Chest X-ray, AP view. Patient: 43 years old, sex M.
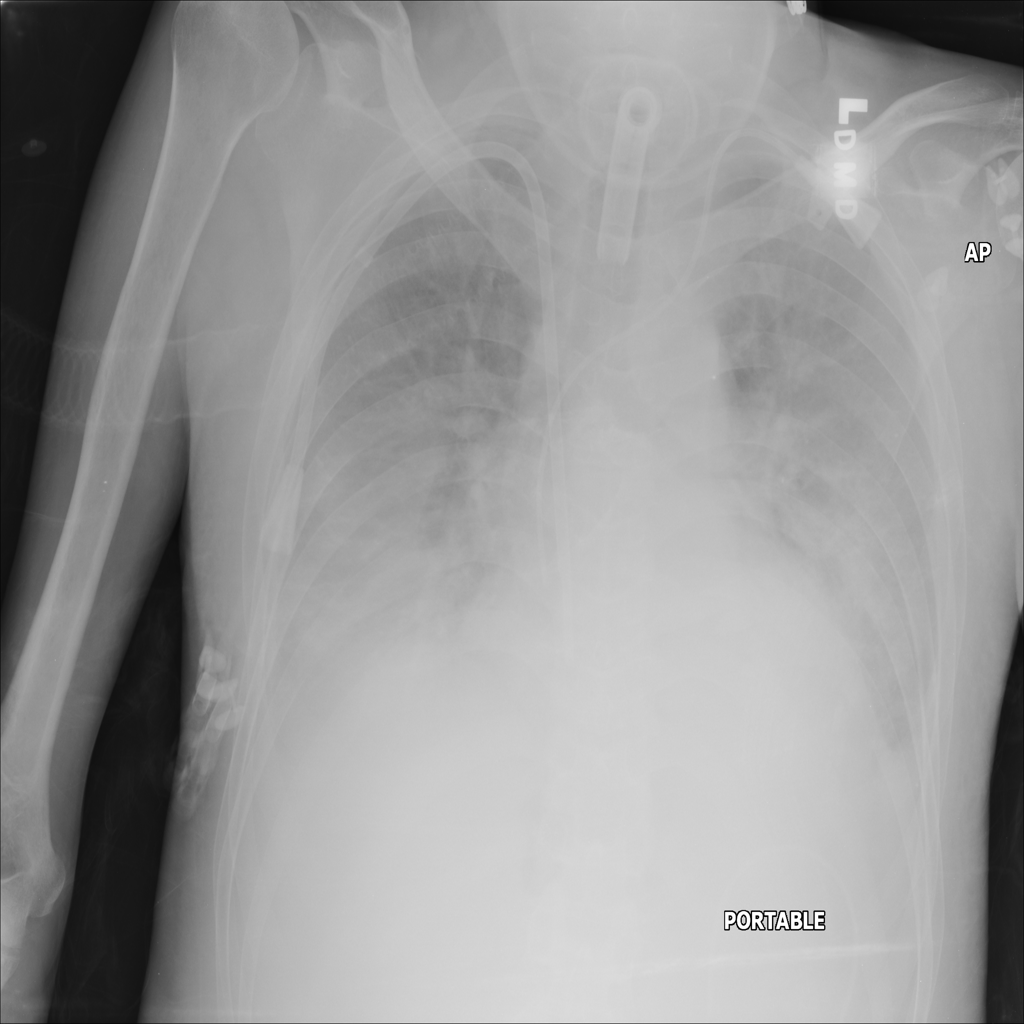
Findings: Effusion